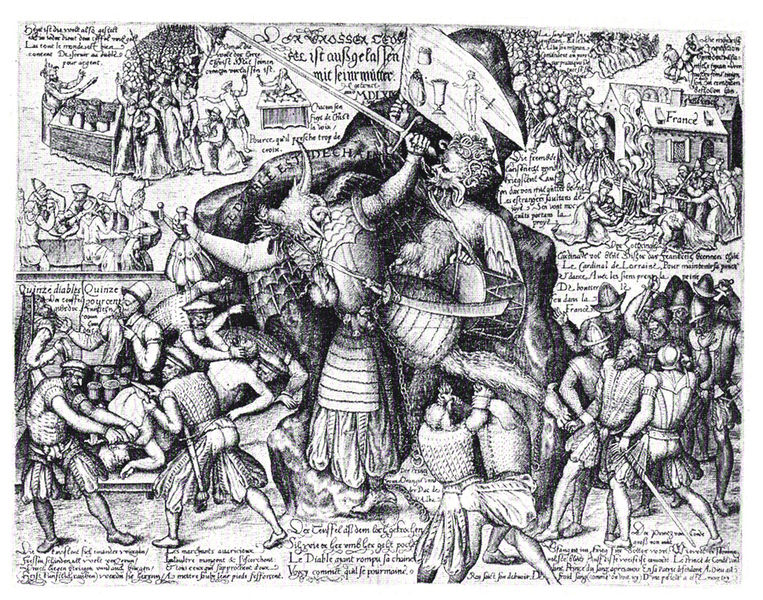
Titel: Der Teufel und seine Mutter
Institution: (Seriendruck)
Schlagwörter: dunkel, feuer, gruppe, kampf, mann, weiß, frauen, menschen, hell, männer, schwarz, szene, zeichnung, haus, mord, tod, horn, häuser, figur, holzschnitt, schrift, fahne, flagge, grafik, graphik, angst, krieg, wild, soldaten, deutsch, druck, radierung, stich, festnahme, schwert, text, zeitung, soldat, strafe, ritter, trommel, kämpfen, sklave, massaker, qual, teufel, gefangene, mittelalter, hörner, stier, szenen, ungeheuer, sklaven, hexen, latein, triken, schrecklich, folter, marter, riese, protestanten, unterdrückung, protestant, sw, scenen